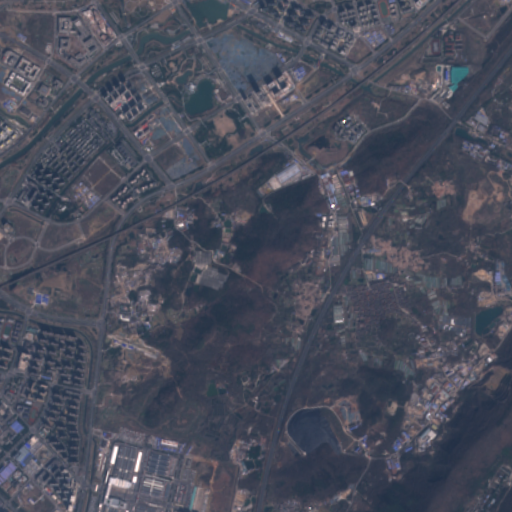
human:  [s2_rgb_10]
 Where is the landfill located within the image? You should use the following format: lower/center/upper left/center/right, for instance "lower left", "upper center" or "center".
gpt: The landfill is located in the lower right of the image.
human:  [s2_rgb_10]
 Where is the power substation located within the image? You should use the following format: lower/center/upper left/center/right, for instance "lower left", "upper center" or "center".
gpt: The power substation is located in the upper left of the image.
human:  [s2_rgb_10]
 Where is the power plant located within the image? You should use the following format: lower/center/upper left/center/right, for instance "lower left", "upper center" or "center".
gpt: There is no power plant in the image.